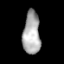
Tissue: lung
Cell type: Others
Senescence score: 0.5781
Nuclear area (px): 722
Mean DAPI intensity: 171.801